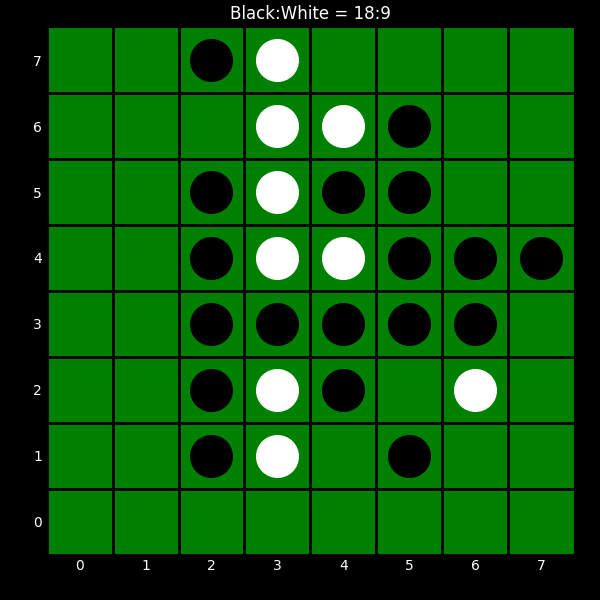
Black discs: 18
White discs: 9